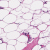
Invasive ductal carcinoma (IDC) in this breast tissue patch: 0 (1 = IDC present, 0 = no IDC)